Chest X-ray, PA view. Patient: 35 years old, sex M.
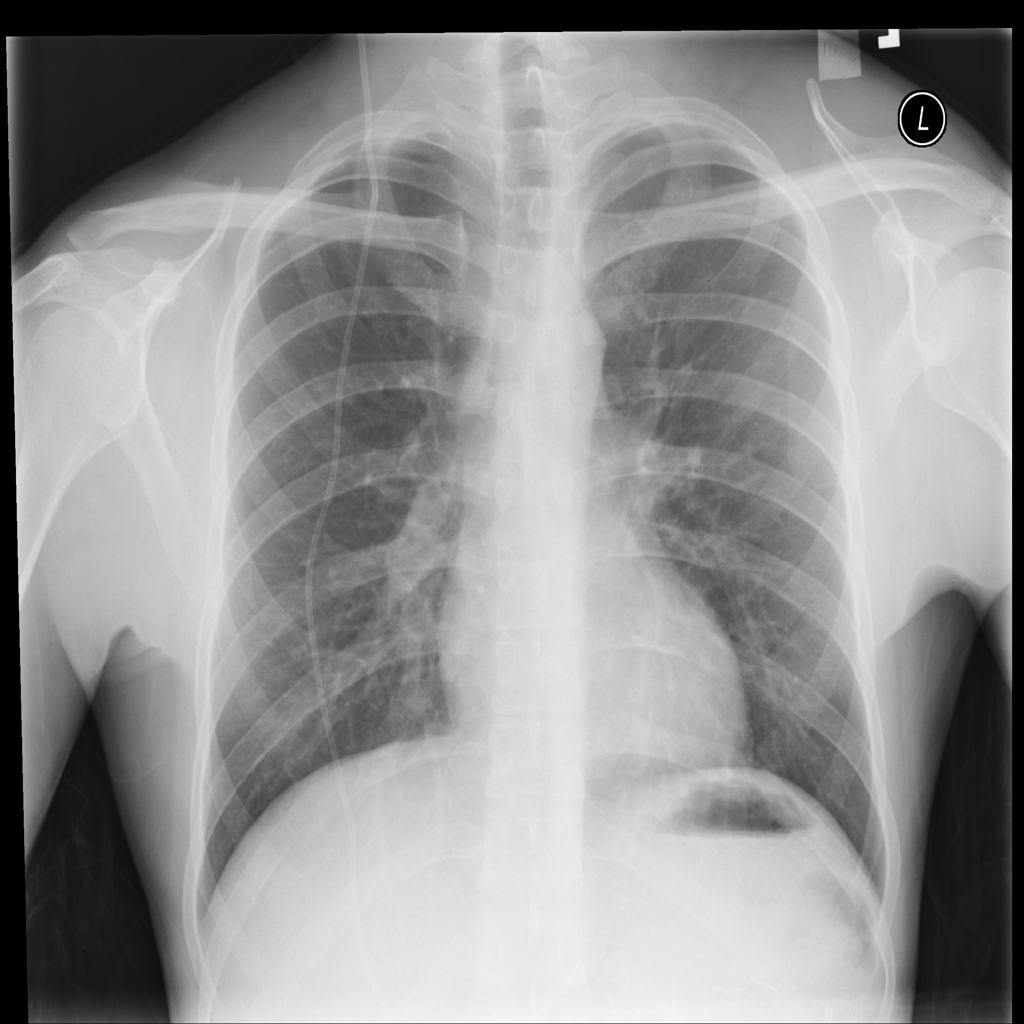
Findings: No Finding